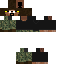
A male human skin with dark skin, wearing brown long hair dressed in a black hoodie and brown pants, featuring a closed mouth.